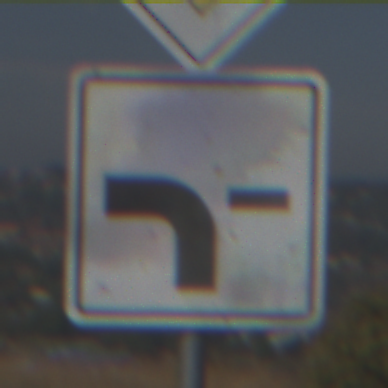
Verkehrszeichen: VerlaufVorfahrtsstrasse6
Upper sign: Vorfahrtsstrasse
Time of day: Midday
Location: Outdoor (Nature)
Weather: PartlyCloudy
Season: NotSpecified
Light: Natural